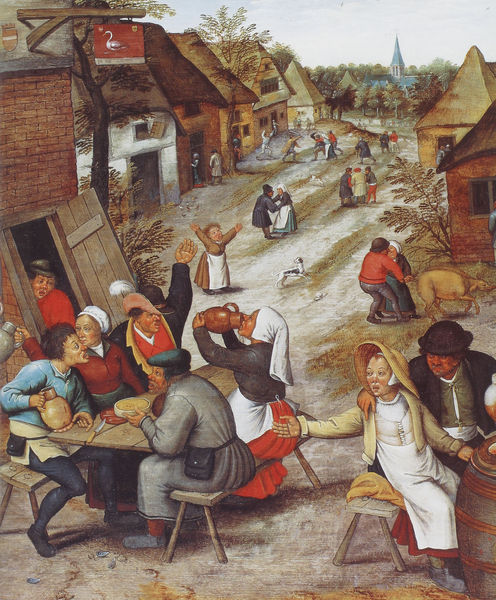
Titel: Das Wirtshaus zum Schwan
Künstler: Pieter d.J. Brueghel
Schlagwörter: baum, feder, hand, bäume, frauen, sitzen, holz, hut, männer, strasse, stroh, tisch, tür, haus, hund, weg, fest, haube, betrunken, flasche, gelage, kneipe, trinken, wand, arm, messer, schüssel, häuser, kirche, bauern, kinder, landleben, turm, krug, schürze, küssen, gans, schwan, dorf, platz, bank, essen, keller, schwein, strohdach, fass, tasche, mahlzeit, bänke, krüge, ziege, gasthaus, gasthof, schänke, wirtshaus, ausschank